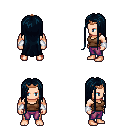
a pixel art fantasy rpg character, male body template, human, light skin, brown pirate shirt, magenta pants, raven extra-long hairstyle, bronze tiara, white cloth bracers, four views (front, back, left, right), 2x2 character sprite sheet, small pixel art, hard edges, no anti-aliasing